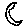
Label: moon